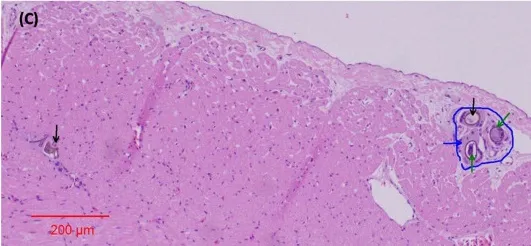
Organ lesions caused by spirorchiid trematodes in Chelonia mydas HE stain. (C) Myocardium 10x. The blue arrow indicates a giant cell enveloping the fluke eggs; the blue line demarcates the granuloma; the green arrows indicate the embryonated fluke eggs; and the black arrow indicates the fluke eggs.
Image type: pathology (h&e)